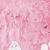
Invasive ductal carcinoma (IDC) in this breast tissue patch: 0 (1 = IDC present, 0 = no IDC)